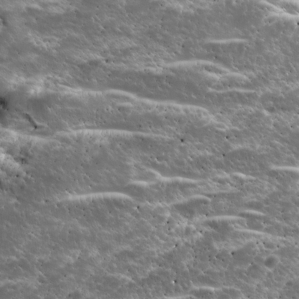
Label: non_frost